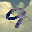
Label: 9